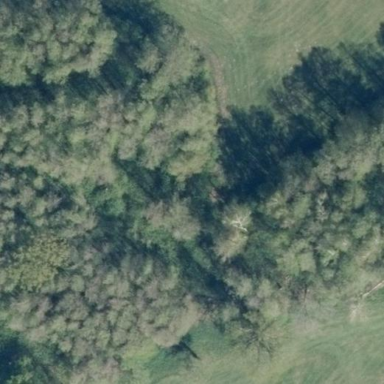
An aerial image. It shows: Forest area.